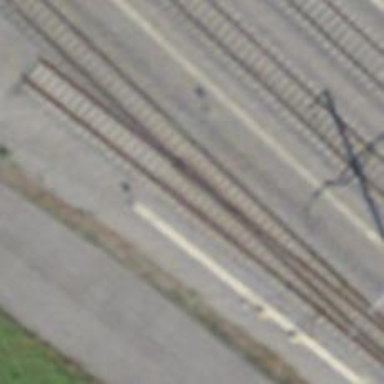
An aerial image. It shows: Siding railway track with one rail.